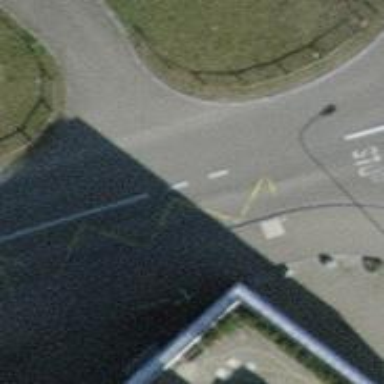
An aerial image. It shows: Public transport stop position.